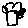
Label: tree